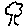
Label: tree